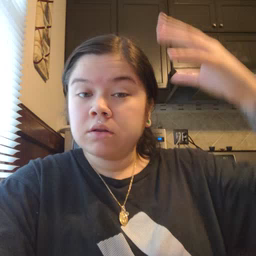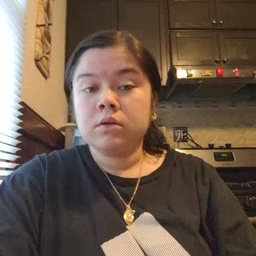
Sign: beside